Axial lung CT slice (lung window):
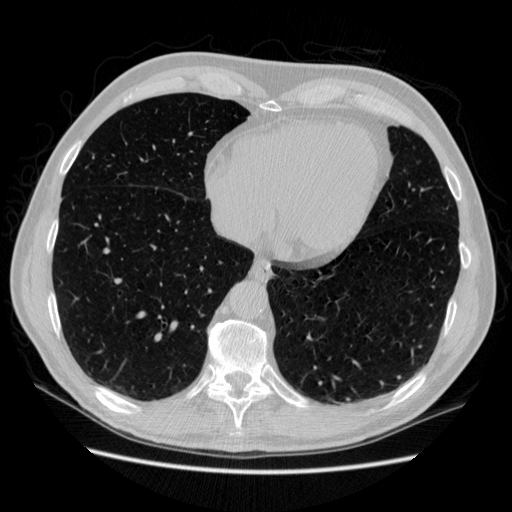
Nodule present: no